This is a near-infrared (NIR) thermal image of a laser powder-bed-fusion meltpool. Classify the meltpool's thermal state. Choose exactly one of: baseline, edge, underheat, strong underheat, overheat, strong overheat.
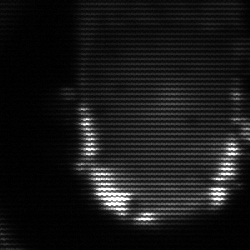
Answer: baseline